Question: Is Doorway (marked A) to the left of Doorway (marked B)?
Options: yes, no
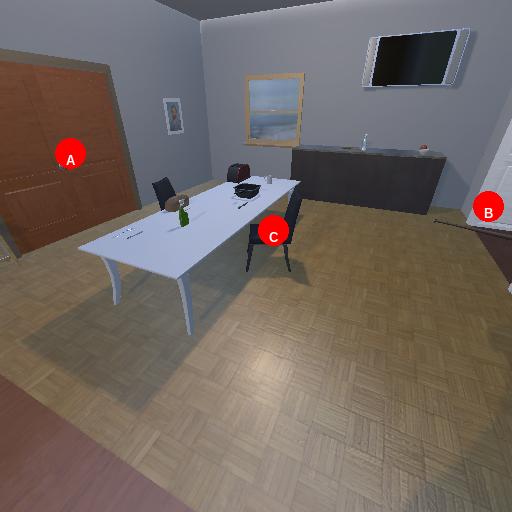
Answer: yes